Question: How can I do the following with CSS and do the same with JS?

I want in a similar way:
'''
var f = document.getElementsByClassName("f-right");
var i;
for (i = 0; i < f.length; i++) {
f[i].style.cssFloat = "right";
}
'''
'''
.list li {
list-style: none;
display: inline;
margin-right: 10px;
border: 1px solid red
}
'''
'''
<p>As I "managed":</p>
<ul class="list">
<li>list item 1</li>
<li class="f-right">list item 2</li>
<li class="f-right">list item 3</li>
<li class="f-right">list item 4</li>
</ul>
'''
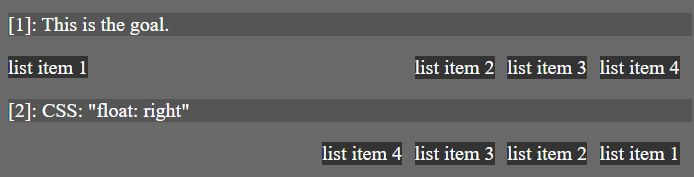
Answer: Flex is helpful for these scenarios. Cheers
'''
ul {
display: flex;
flex-direction: row;
justify-content: flex-end;
border: red 1px solid;
list-style-type: none;
margin: 0;
padding: 0;
}
li {
display: inline-block;
padding: 1rem;
border: green 1px solid;
}
li:first-child {
margin-right: auto;
}
'''
'''
<ul>
<li>list item 1</li>
<li>list item 2</li>
<li>list item 3</li>
<li>list item 4</li>
</ul>
'''